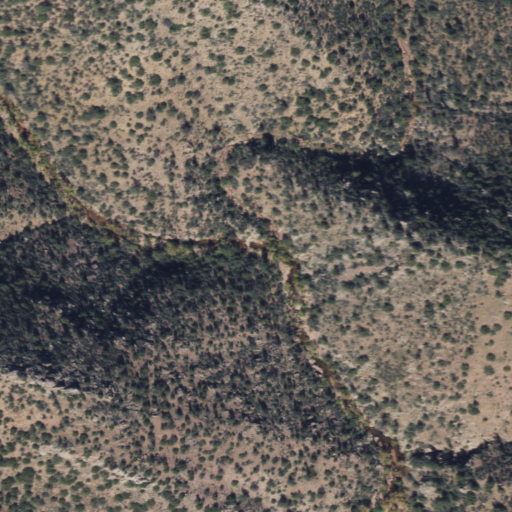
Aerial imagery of valley in Arizona named Brushy Basin Canyon containing shrub and evergreen forest